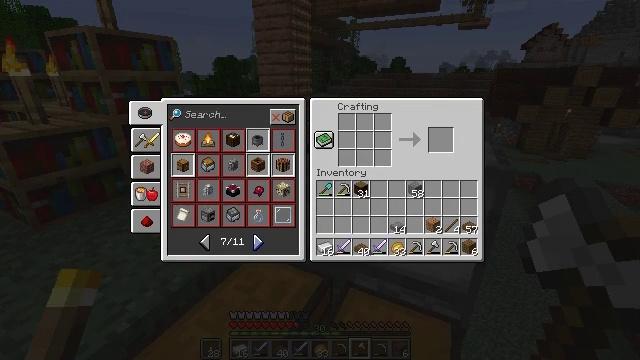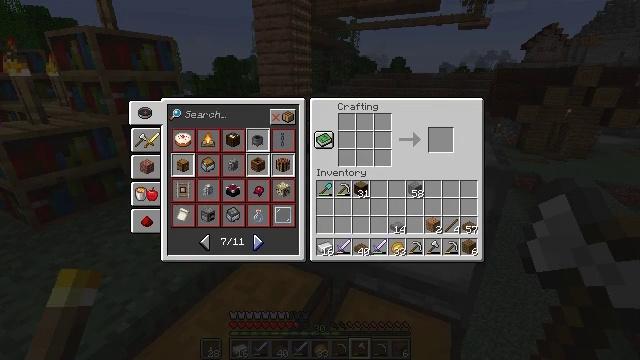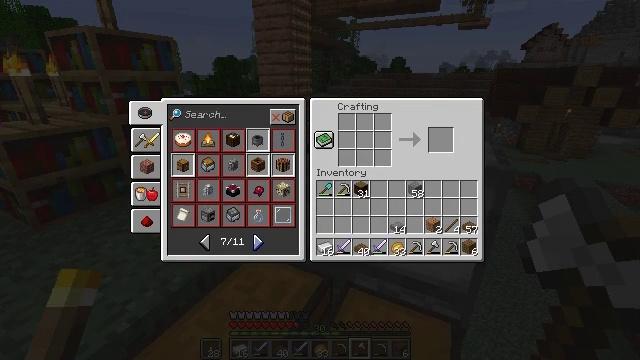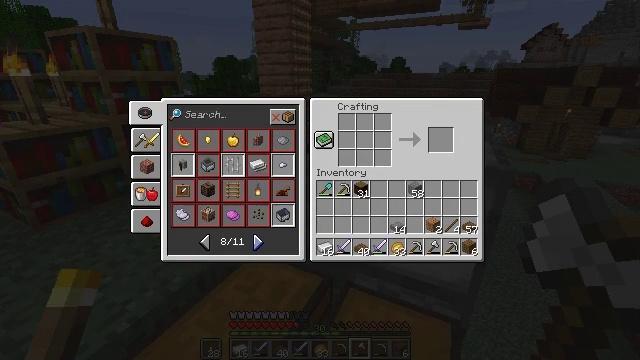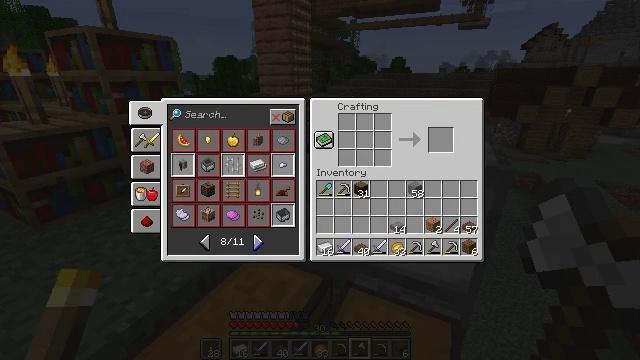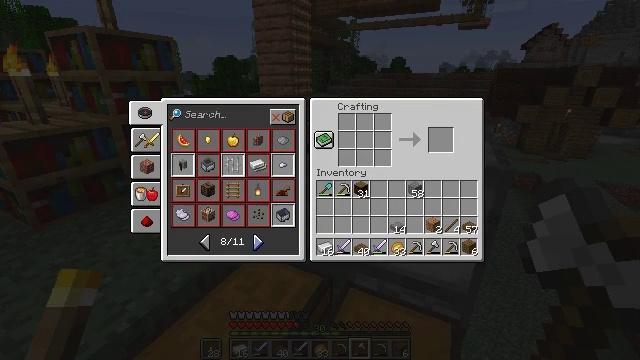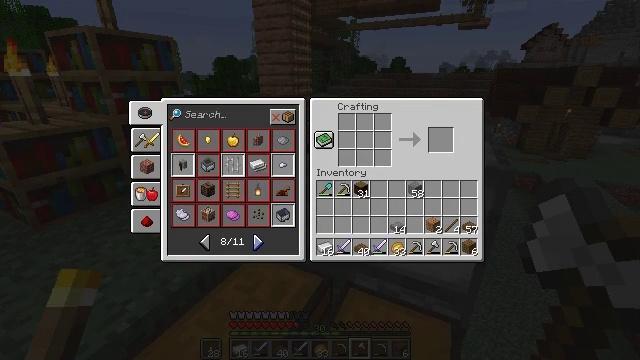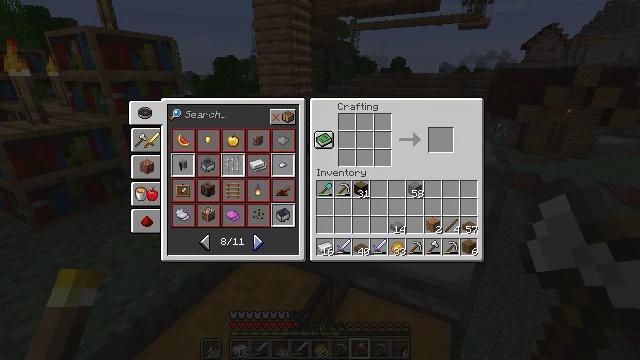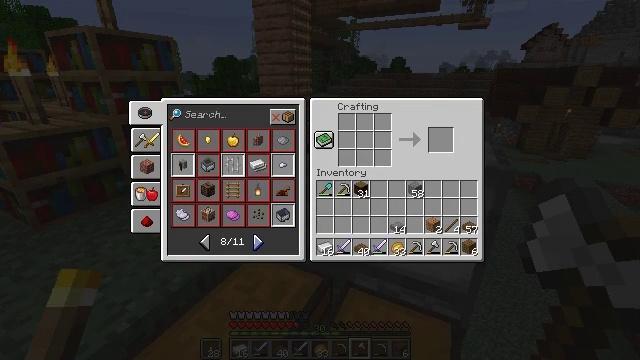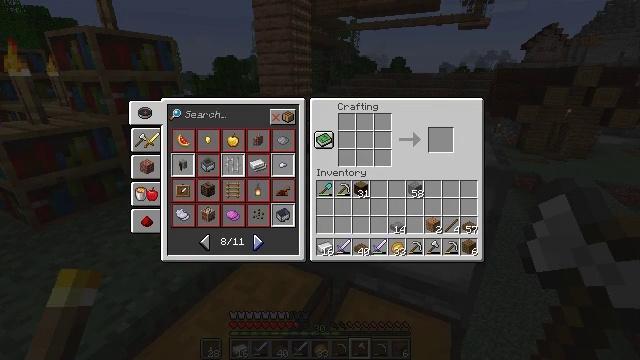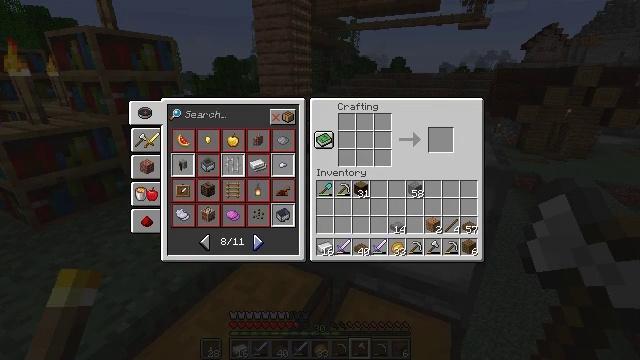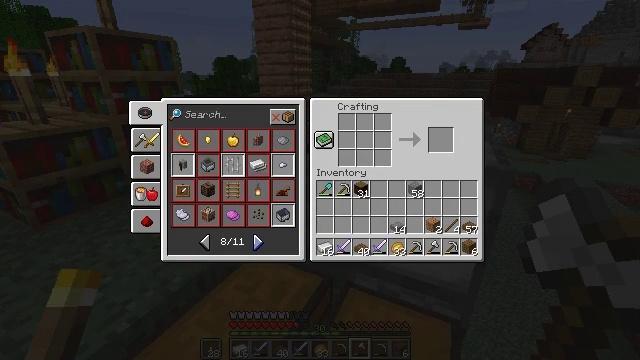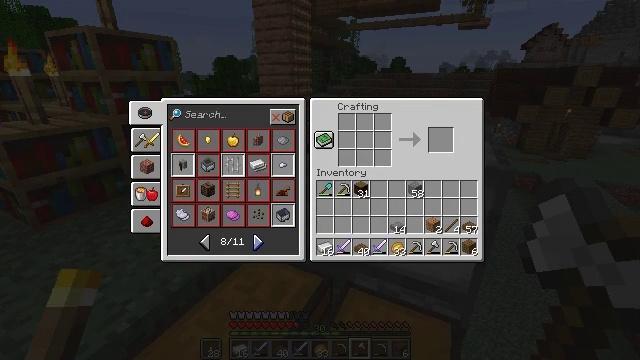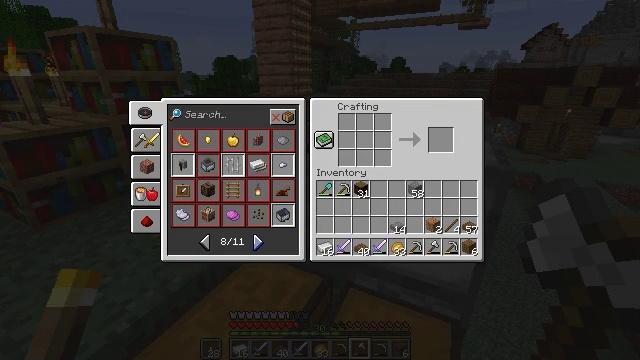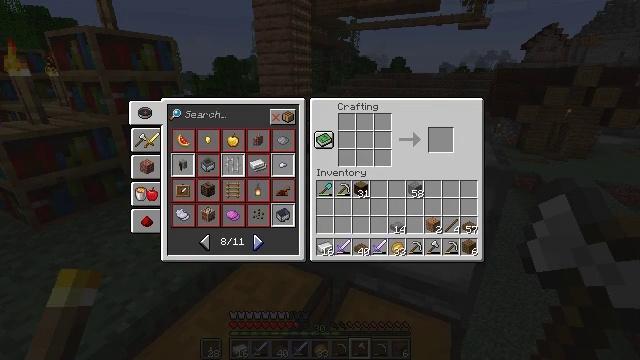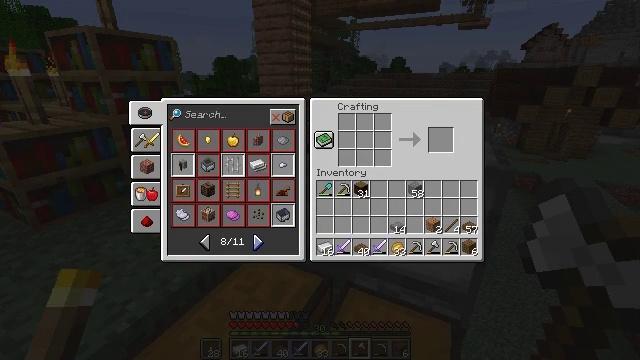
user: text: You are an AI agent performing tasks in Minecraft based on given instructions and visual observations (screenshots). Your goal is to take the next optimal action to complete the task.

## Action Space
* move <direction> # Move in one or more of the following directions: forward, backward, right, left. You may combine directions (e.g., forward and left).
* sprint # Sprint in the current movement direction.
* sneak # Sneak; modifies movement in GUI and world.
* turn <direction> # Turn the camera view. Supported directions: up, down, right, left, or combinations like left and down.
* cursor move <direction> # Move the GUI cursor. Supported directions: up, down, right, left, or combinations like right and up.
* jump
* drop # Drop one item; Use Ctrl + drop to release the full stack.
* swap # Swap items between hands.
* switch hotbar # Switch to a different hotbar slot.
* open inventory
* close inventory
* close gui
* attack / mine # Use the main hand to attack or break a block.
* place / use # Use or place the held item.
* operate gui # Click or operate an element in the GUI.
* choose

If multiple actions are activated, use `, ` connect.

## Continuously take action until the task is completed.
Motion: motion action
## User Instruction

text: Combine materials to make a grindstone on the crafting table.
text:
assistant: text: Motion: no_op
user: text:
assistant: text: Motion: no_op
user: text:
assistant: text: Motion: operate gui
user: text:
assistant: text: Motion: operate gui
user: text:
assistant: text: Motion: no_op
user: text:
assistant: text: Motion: no_op
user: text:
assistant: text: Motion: no_op
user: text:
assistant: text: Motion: no_op
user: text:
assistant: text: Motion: no_op
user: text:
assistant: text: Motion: no_op
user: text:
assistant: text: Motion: no_op
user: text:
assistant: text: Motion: no_op
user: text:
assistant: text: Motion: no_op
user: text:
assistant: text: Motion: no_op
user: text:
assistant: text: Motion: no_op
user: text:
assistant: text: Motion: no_op
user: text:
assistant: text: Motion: cursor move left and up
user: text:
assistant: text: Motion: cursor move left and up
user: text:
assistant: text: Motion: cursor move left and up
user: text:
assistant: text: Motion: no_op
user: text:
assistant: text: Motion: no_op
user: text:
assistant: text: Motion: no_op
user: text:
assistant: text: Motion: no_op
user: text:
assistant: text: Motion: no_op
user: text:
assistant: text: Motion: no_op
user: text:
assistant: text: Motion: no_op
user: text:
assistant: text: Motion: no_op
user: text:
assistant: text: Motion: no_op
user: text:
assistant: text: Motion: no_op
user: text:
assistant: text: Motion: no_op